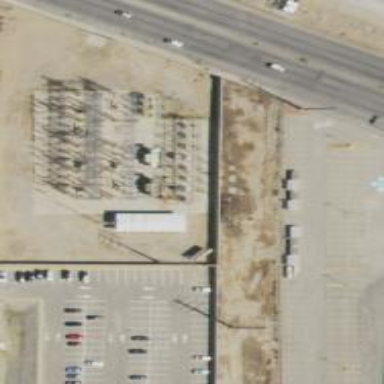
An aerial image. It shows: Power tower.